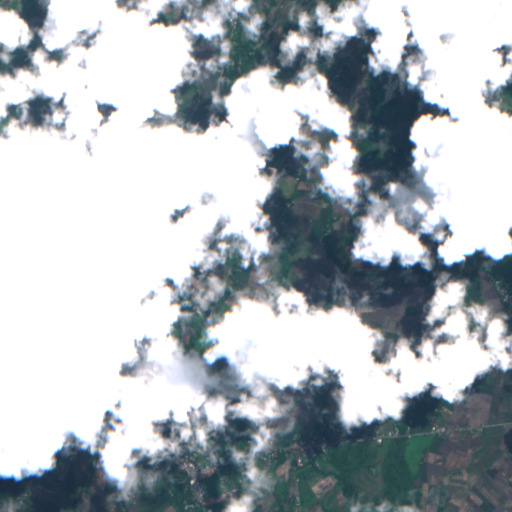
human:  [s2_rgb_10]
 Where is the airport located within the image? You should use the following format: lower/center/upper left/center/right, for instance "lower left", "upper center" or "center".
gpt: The airport is located in the upper left of the image.
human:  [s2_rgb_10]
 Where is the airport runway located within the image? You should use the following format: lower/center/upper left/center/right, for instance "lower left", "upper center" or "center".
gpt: The airport runway is located in the upper left of the image.
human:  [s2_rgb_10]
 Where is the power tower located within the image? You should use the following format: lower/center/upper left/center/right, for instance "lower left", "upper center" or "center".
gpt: The power tower is located in the lower left of the image.
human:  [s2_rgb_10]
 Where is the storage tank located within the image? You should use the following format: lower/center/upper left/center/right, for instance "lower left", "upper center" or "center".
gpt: The storage tank is located in the lower left of the image.
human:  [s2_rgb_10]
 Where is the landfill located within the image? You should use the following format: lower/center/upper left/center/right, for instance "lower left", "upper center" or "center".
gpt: There is no landfill in the image.